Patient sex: M
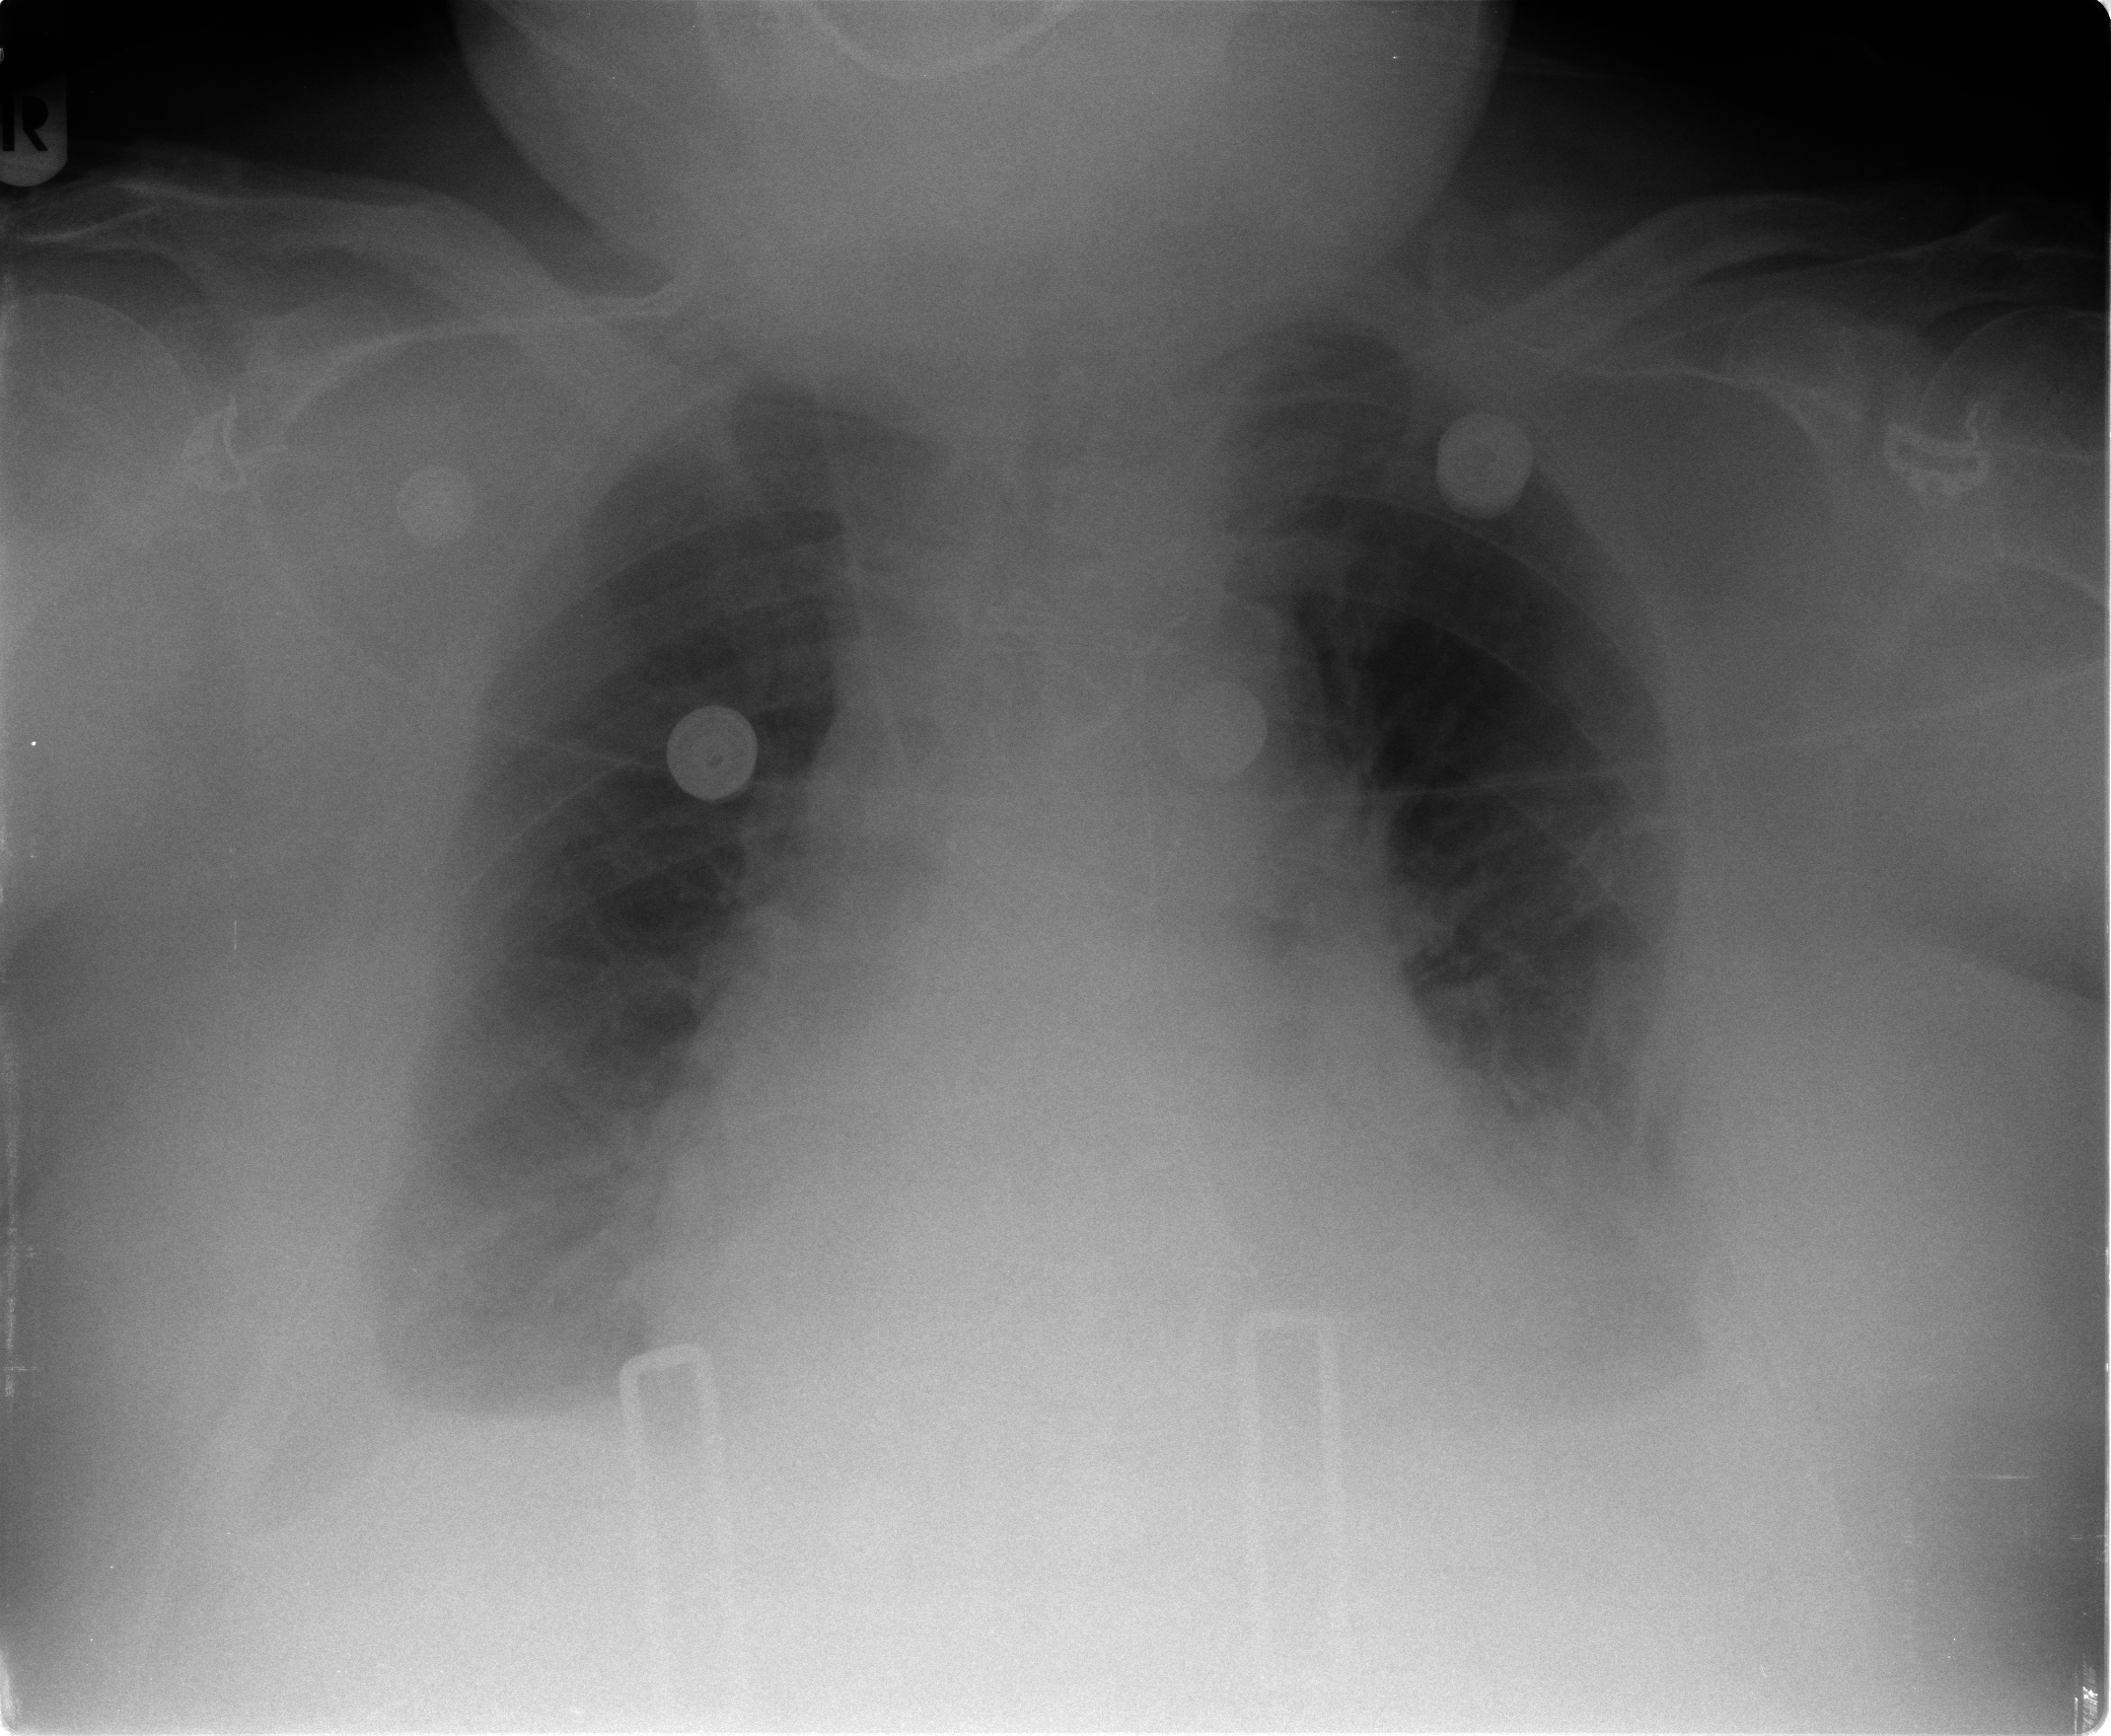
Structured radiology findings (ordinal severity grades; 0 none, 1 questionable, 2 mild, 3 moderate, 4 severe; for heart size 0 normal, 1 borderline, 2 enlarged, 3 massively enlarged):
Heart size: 2
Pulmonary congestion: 0
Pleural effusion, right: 2
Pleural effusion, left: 2
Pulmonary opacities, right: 0
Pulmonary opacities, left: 0
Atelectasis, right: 2
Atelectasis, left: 2